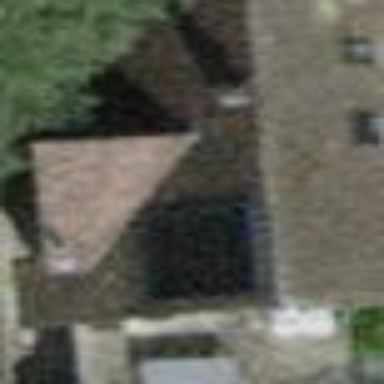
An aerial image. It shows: Detached building with gabled roof.